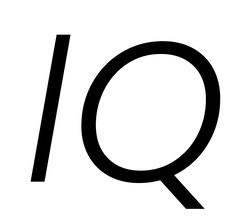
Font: Poppins-LightItalic